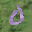
Label: 0